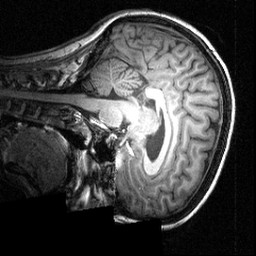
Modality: T1w
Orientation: sagittal
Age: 24
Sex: female
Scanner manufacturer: siemens
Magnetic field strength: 3.951 T
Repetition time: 1.5 s
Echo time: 0.00335 s